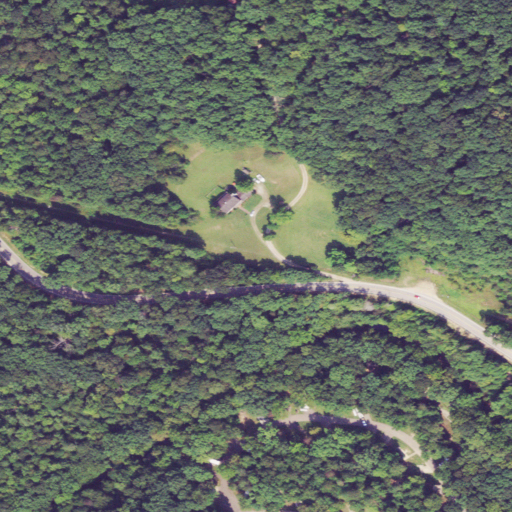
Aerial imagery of valley in Ohio named Williamson Hollow containing deciduous forest, mixed forest, open development, low intensity development, pasture, and medium intensity development